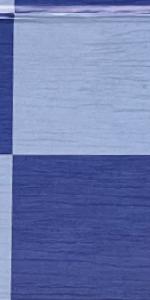
Label: Empty